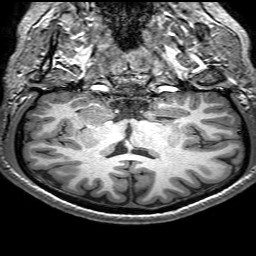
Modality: T1w
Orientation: sagittal
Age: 20
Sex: male
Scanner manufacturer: philips
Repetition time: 0.008909 s
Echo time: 0.0046 s